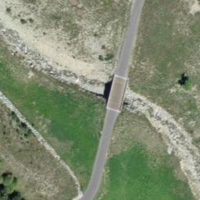
EUNIS habitat code: 24
Species observed at this site:
Fabriciana niobe